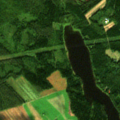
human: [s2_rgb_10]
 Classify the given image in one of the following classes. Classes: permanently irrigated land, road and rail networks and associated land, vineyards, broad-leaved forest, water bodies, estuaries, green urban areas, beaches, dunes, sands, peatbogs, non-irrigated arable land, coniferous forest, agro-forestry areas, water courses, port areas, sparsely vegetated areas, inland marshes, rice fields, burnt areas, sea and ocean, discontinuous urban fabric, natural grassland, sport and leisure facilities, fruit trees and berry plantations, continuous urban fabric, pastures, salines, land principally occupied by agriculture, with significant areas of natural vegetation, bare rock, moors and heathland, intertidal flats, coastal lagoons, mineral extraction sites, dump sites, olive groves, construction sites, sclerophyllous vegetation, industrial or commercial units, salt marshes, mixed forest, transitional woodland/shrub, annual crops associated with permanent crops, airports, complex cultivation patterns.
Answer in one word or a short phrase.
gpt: non-irrigated arable land, land principally occupied by agriculture, with significant areas of natural vegetation, coniferous forest, mixed forest, transitional woodland/shrub, peatbogs, water bodies